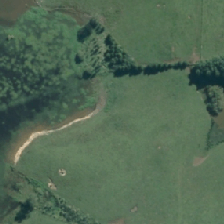
Land cover: high_producing_grassland